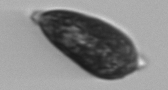
Label: Prorocentrum_micans